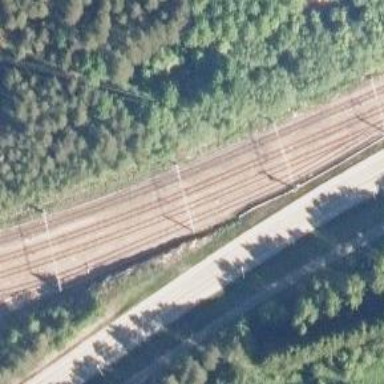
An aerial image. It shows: Railway signal.